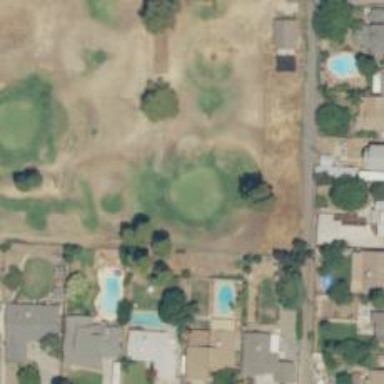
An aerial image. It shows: View of golf hole.